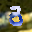
Label: 3